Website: macys
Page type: billing-address
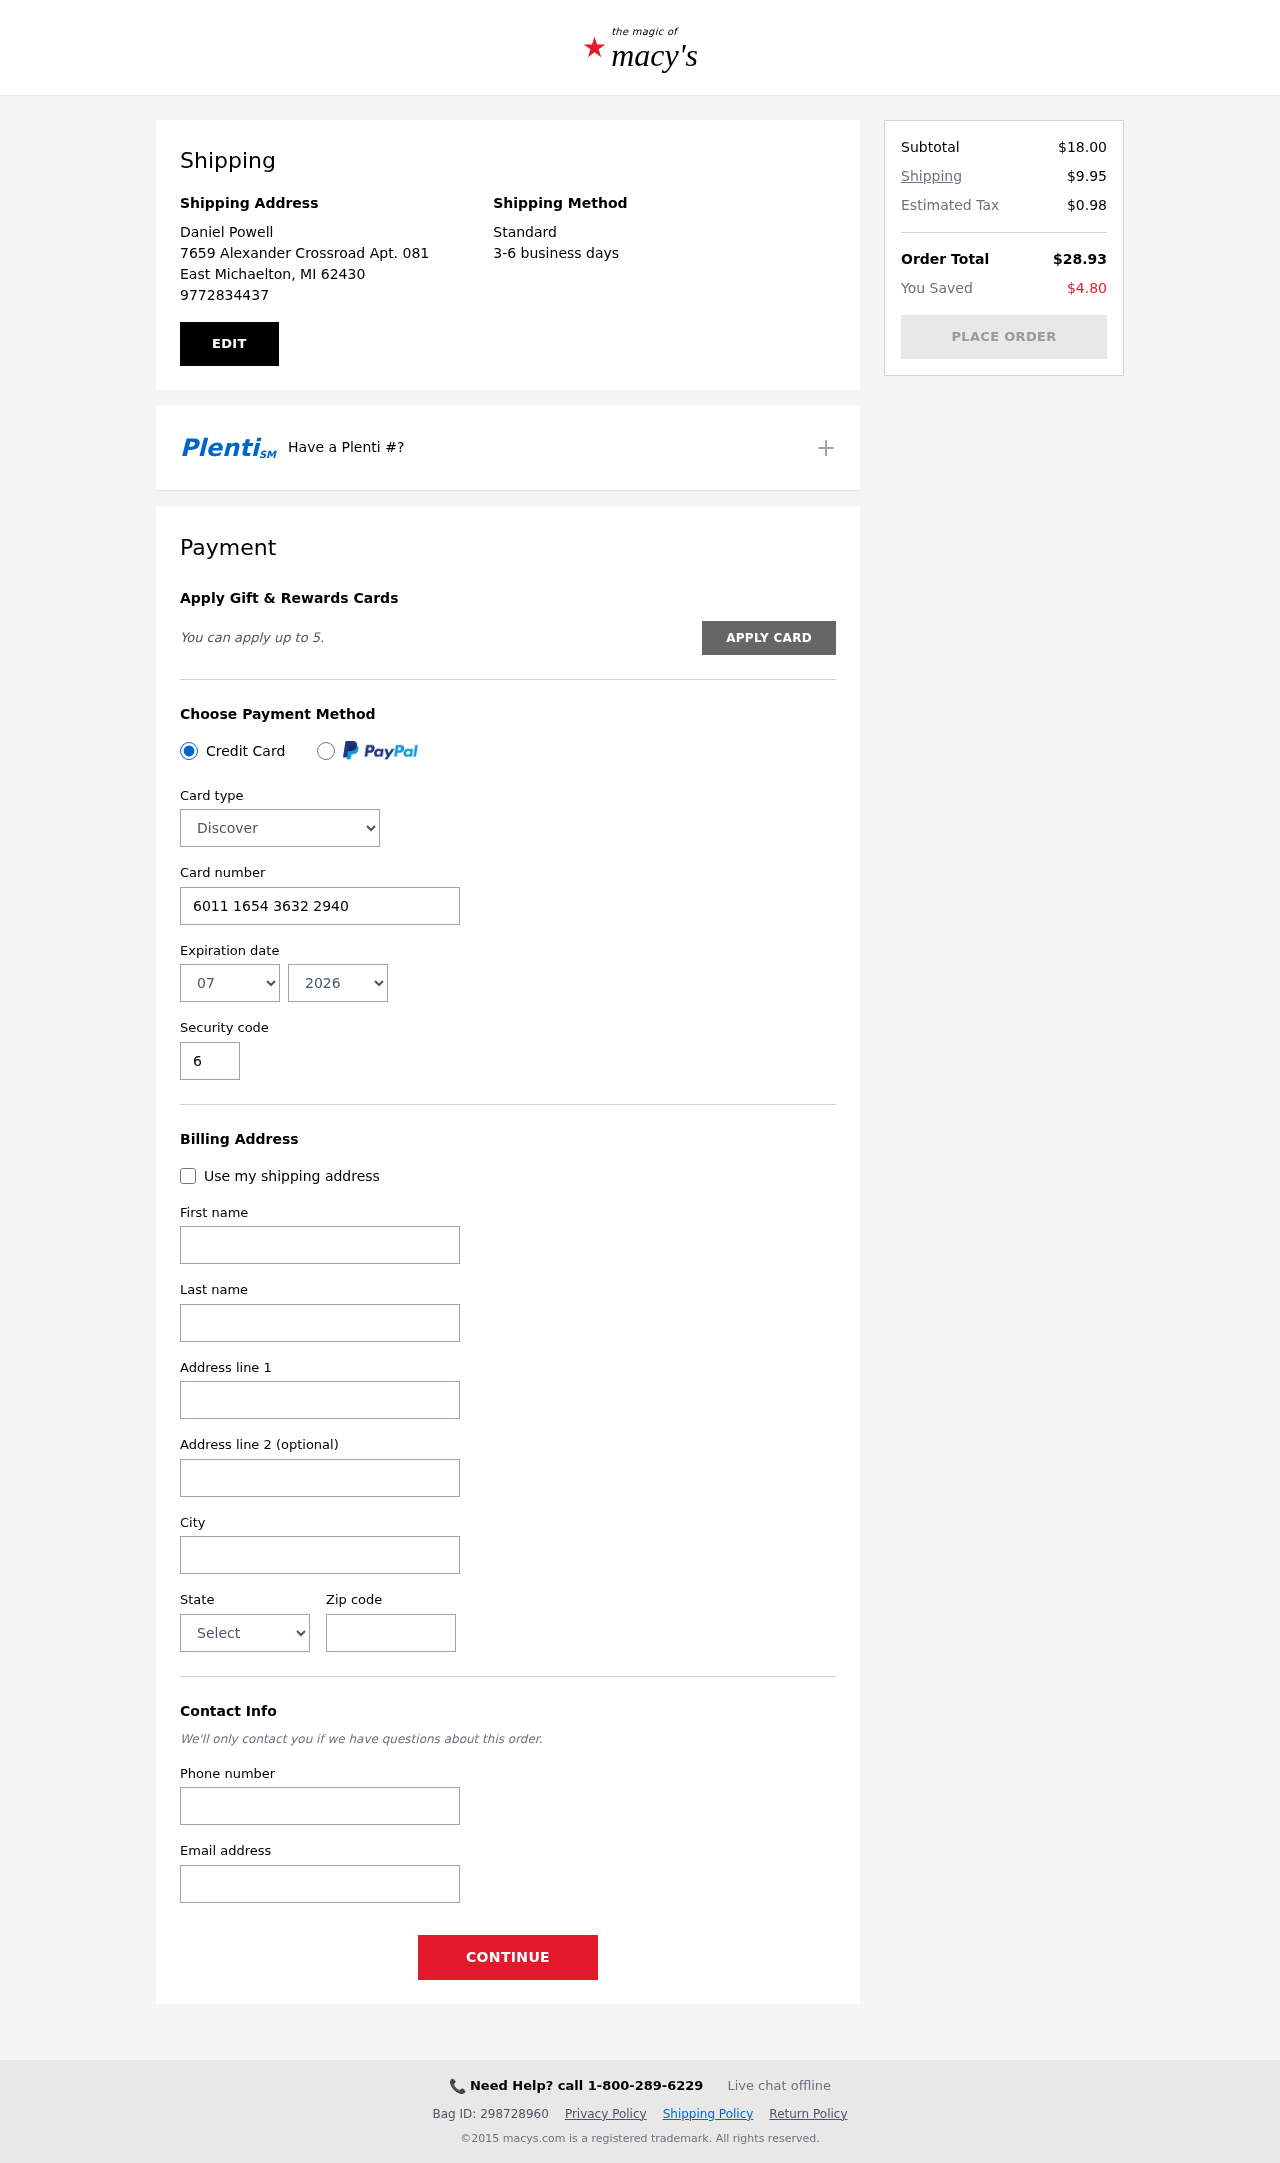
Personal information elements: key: PII_CARD_CVV
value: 625
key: PII_CARD_EXPIRY_MONTH
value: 07
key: PII_CARD_EXPIRY_YEAR
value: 26
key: PII_CARD_NUMBER
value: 6011 1654 3632 2940
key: PII_CARD_TYPE
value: Discover
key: PII_CITY
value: East Michaelton
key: PII_CITY_STATE_ZIP
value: East Michaelton, MI 62430
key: PII_EMAIL
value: danielpowell@gmail.com
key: PII_FIRSTNAME
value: Daniel
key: PII_FULLNAME
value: Daniel Powell
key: PII_LASTNAME
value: Powell
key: PII_PHONE
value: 9772834437
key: PII_POSTCODE
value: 62430
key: PII_STATE
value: Michigan
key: PII_STREET
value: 7659 Alexander Crossroad Apt. 081
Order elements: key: ORDER_SUBTOTAL
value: $18.00
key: ORDER_SHIPPING_COST
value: $9.95
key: ORDER_TAX
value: $0.98
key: ORDER_TOTAL
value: $28.93
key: ORDER_SAVINGS
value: $4.80